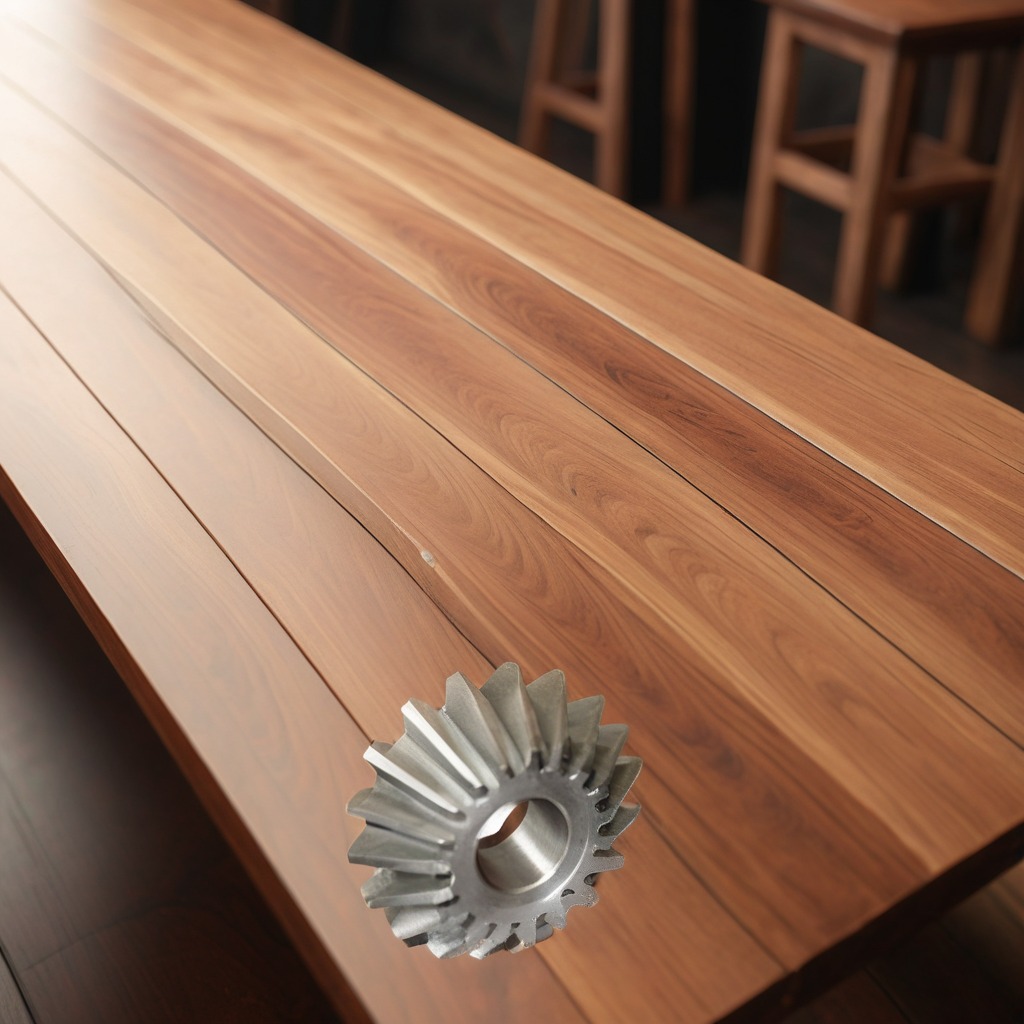
A steel gear with teeth is lying on the wooden table.